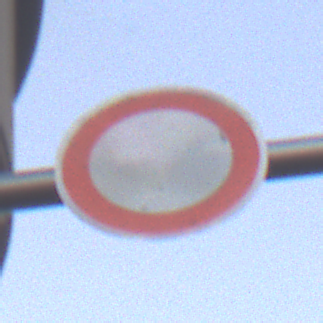
Verkehrszeichen: VerbotFahrzeugeAllerArt
Umgebung: Outdoor, Suburban
Tageszeit: SunriseSunset
Wetter: Clear
Licht: Natural
Jahreszeit: NotSpecified
Kontrast: LowContrast